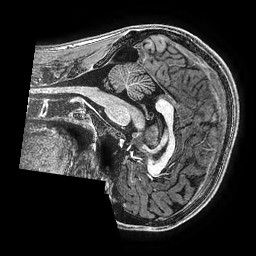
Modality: T1w
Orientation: sagittal
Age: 16
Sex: male
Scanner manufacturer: ge
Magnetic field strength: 3 T
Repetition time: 0.00766 s
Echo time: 0.003476 s